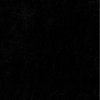
Label: not_dusty